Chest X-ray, PA view. Patient: 37 years old, sex F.
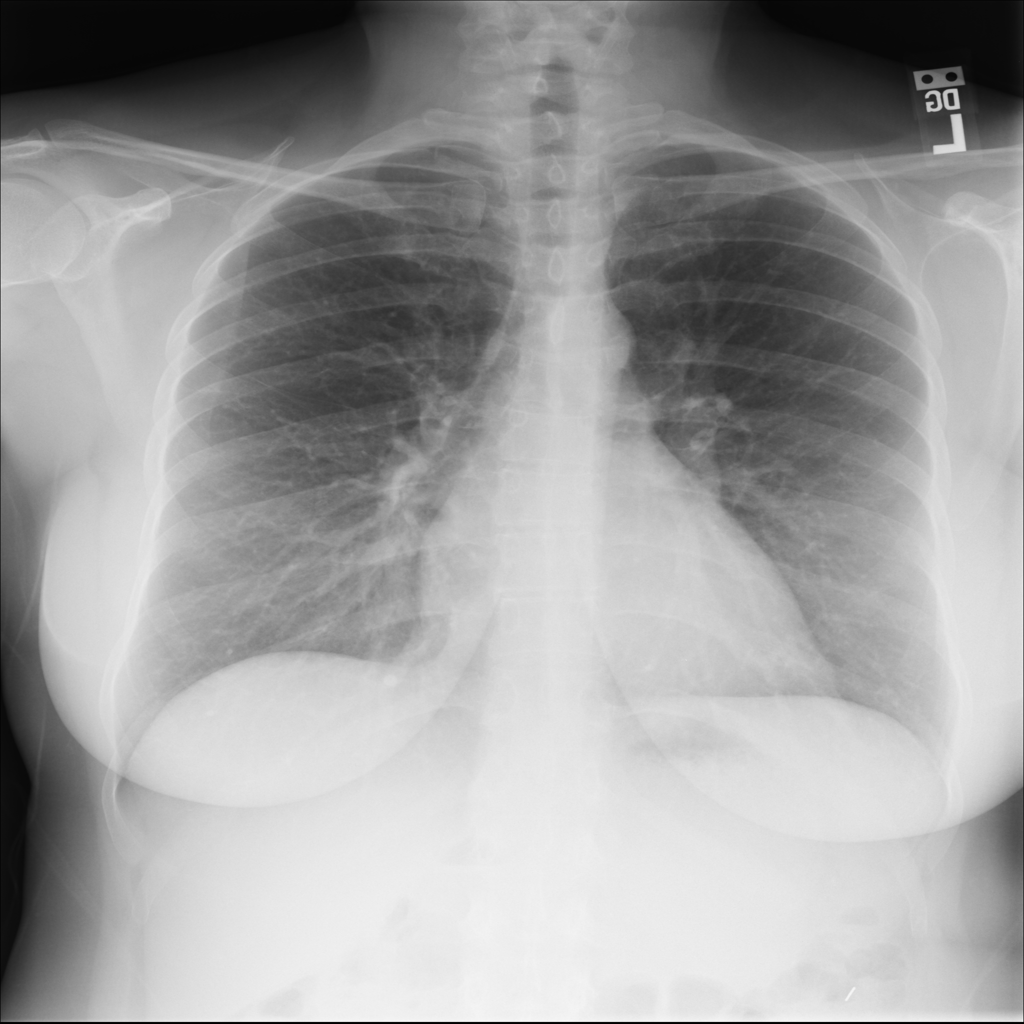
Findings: No Finding